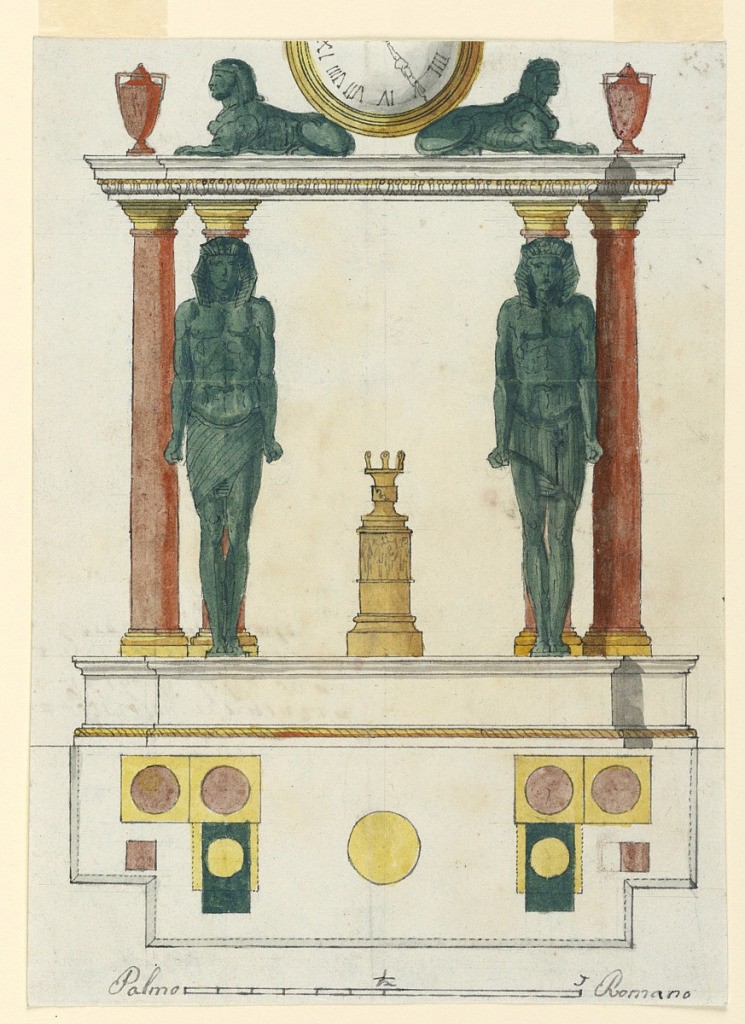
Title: Design for a Vase Clock in Egyptian Style
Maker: Luigi Righetti, Italian, 1780 - 1819
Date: ca. 1800
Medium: Pen and ink, brush and sepia wash, watercolor, graphite on paper
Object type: Drawing
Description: Vertical rectangle. Design for a vase clock intended to be executed in green and gilded bronze, and white and red marble. Two pairs of columns standing upon a base support an architrave, upon which two sphinxes are lying, supporting the clock; two urns stand at the outsides. Before the inner columns stand two Egyptian male figures, a circular altar in the center. Plan view below elevation, scale at bottom.